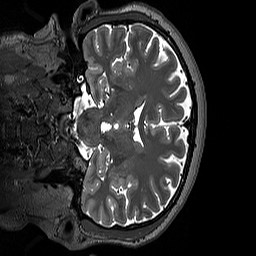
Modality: T2w
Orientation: coronal
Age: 35
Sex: male
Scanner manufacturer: siemens
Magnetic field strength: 3 T
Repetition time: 3.2 s
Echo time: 0.412 s